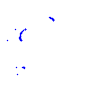
Particle: kaon